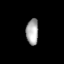
Tissue: lung
Cell type: Endothelial cells
Senescence score: 0.7134
Nuclear area (px): 313
Mean DAPI intensity: 168.089